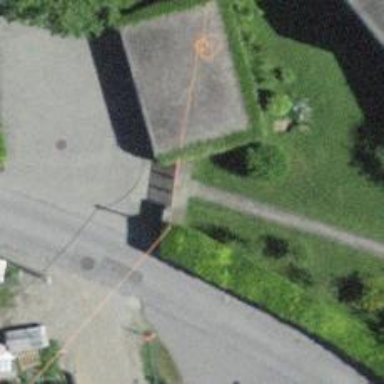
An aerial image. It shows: Gate.